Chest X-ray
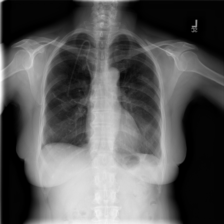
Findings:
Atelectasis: negative
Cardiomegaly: negative
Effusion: negative
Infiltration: negative
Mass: negative
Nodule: negative
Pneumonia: negative
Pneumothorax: negative
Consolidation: negative
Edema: negative
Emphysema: negative
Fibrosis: negative
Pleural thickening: negative
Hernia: negative